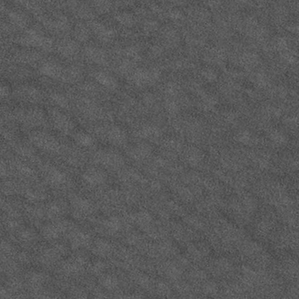
Label: frost